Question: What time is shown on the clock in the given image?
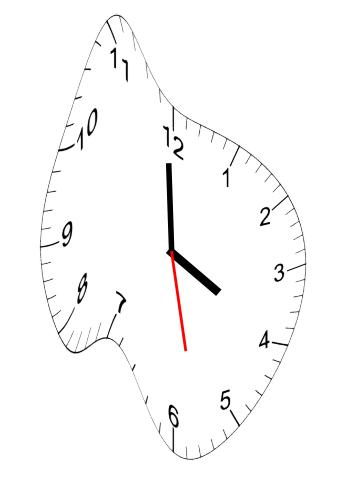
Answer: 03:59:28